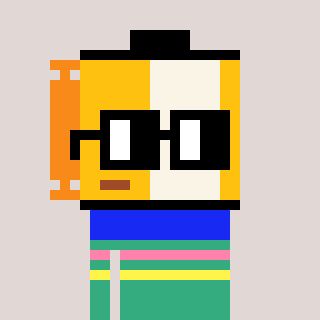
a pixel art character with square black glasses, a film roll-shaped head and a teal-colored body on a warm background